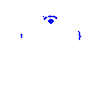
Particle: pion